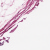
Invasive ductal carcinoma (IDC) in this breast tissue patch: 0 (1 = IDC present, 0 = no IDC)